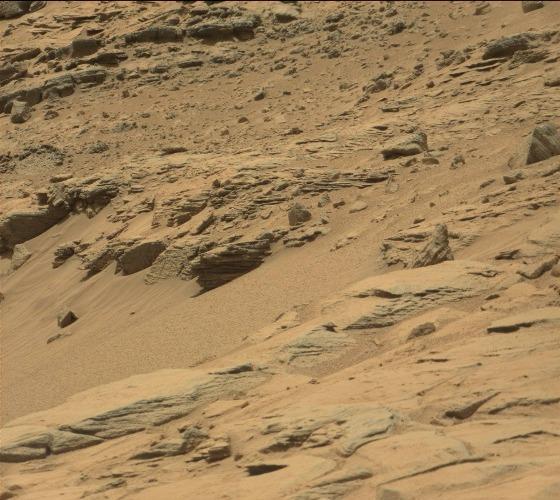
Terrain classes present: Bedrock, Gravel / Sand / Soil, Rock, Shadow